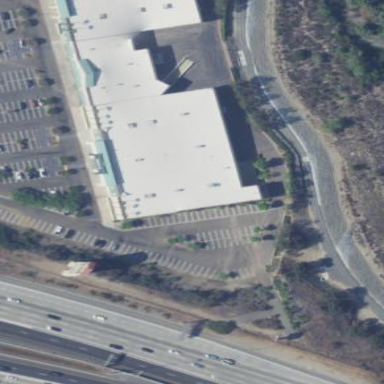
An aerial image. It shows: Retail building.